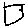
Label: square